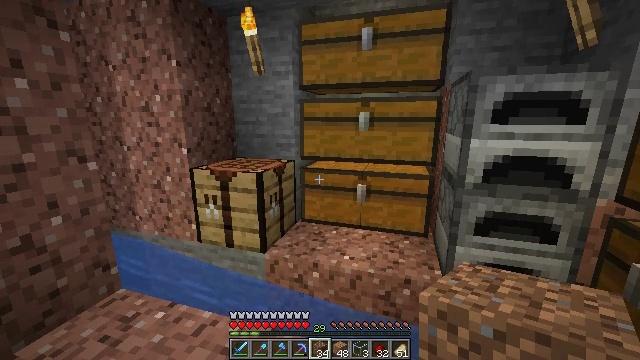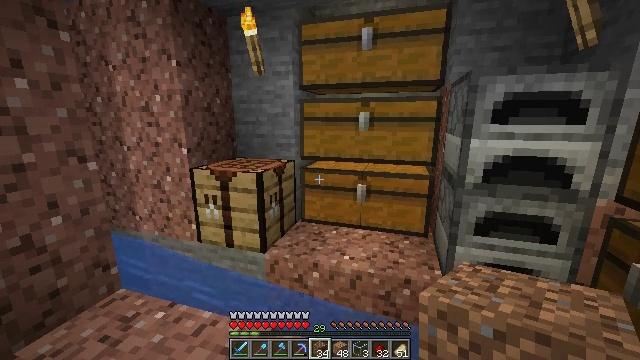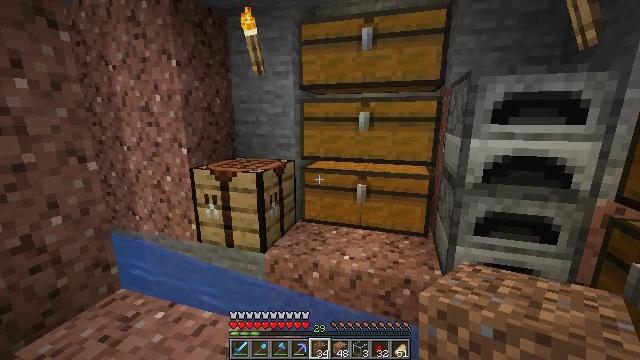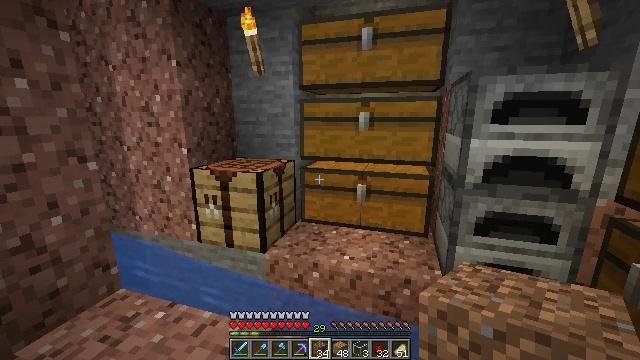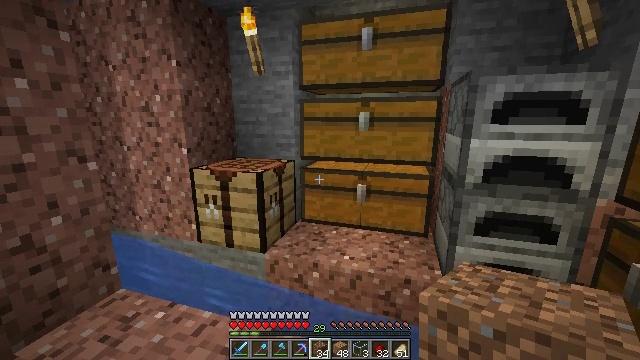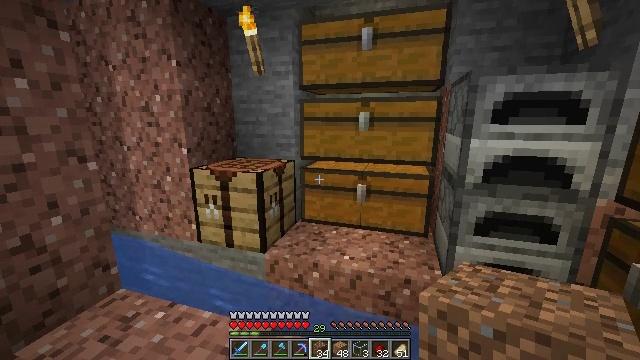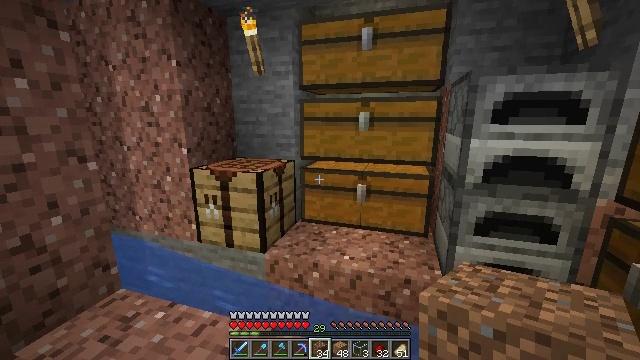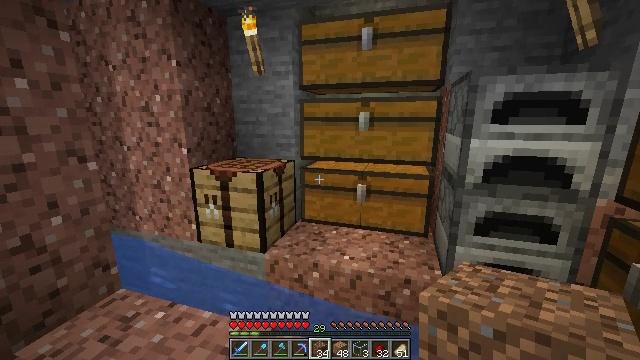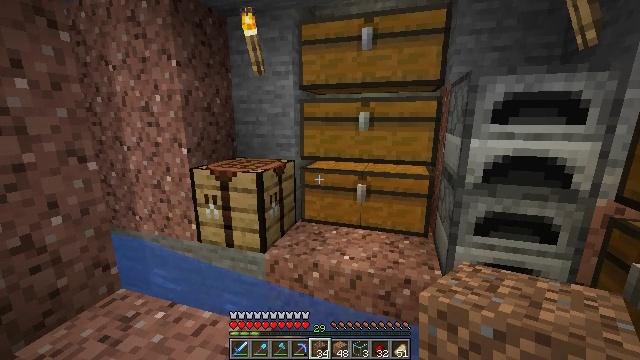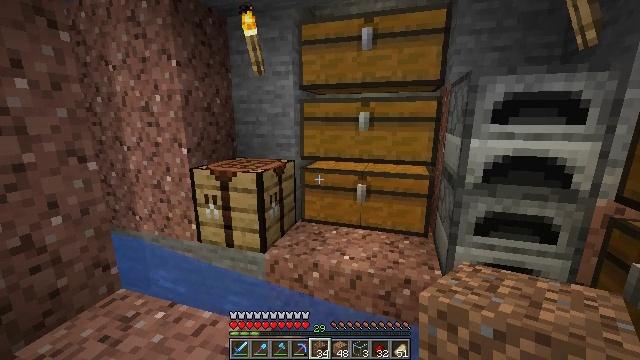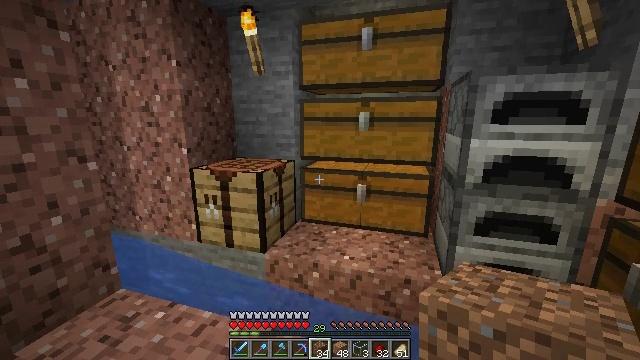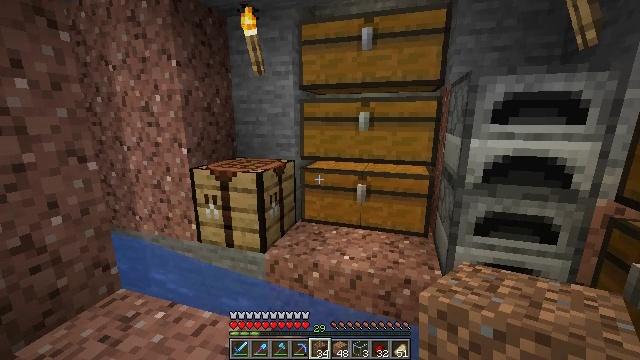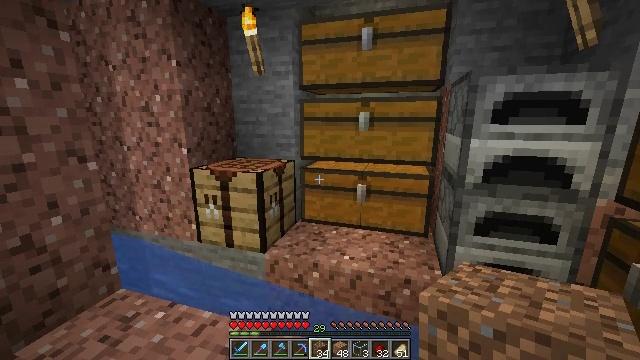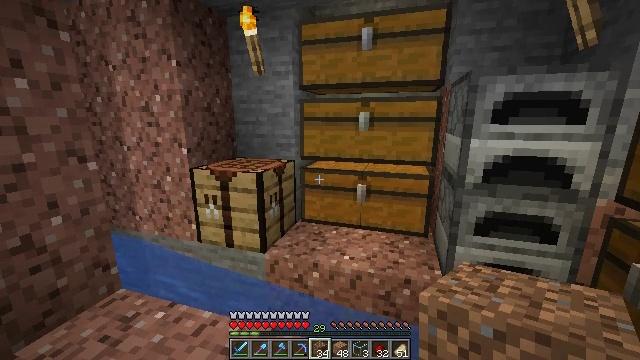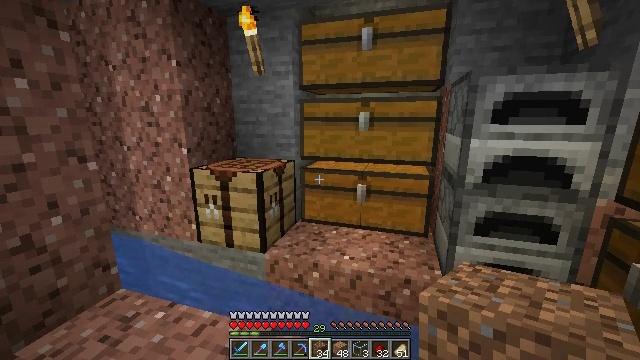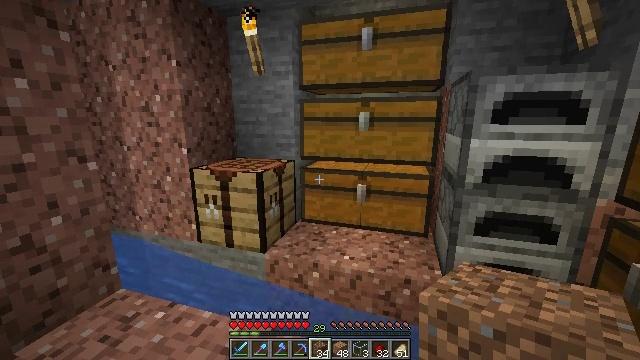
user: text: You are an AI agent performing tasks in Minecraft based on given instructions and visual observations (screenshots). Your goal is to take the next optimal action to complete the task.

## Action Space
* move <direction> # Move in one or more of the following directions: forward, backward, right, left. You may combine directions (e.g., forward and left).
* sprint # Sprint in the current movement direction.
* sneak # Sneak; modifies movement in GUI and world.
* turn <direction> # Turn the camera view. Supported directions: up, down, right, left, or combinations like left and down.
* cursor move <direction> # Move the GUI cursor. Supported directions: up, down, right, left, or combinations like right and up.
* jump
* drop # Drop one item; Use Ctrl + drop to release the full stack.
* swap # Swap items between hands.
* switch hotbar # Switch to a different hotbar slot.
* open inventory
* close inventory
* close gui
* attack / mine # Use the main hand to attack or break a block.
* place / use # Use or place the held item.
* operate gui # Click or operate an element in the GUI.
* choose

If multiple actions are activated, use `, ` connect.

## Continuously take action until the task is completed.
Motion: motion action
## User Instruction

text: Craft a helmet using gold ingots.
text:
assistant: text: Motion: no_op
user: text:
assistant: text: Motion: no_op
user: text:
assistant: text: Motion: no_op
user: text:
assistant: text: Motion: no_op
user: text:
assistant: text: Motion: no_op
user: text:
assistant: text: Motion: no_op
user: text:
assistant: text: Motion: no_op
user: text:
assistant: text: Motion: no_op
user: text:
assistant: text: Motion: no_op
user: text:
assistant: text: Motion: no_op
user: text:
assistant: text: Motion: no_op
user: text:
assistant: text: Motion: no_op
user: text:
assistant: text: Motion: no_op
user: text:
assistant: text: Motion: no_op
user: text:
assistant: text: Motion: no_op
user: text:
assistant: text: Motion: no_op
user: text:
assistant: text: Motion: no_op
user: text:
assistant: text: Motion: no_op
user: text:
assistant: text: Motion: no_op
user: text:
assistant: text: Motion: no_op
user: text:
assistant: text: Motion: no_op
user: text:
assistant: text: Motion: no_op
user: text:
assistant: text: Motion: no_op
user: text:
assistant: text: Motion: no_op
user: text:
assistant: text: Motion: no_op
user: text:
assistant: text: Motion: no_op
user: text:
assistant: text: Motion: no_op
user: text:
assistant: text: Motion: no_op
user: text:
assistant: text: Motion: no_op
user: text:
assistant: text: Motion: no_op